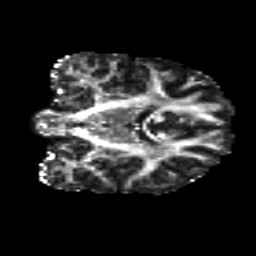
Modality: FA
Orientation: coronal
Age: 34
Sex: female
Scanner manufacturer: siemens
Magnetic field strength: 3 T
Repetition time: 8.8 s
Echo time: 0.085 s